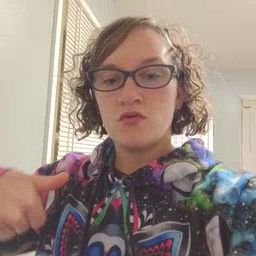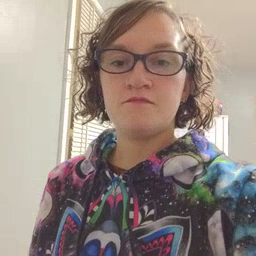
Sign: puzzle